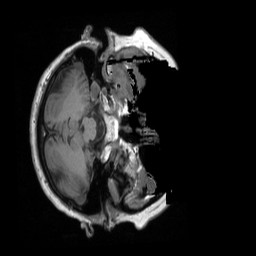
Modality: T1w
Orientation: axial
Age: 61
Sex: female
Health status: ill
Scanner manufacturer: siemens
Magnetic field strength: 3 T
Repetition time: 1.9 s
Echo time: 0.00247 s